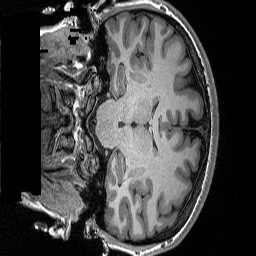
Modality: T1w
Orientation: coronal
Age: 23
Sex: female
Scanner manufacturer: siemens
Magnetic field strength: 3 T
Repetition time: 2.3 s
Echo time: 0.00298 s